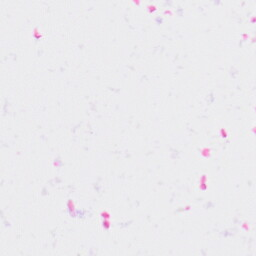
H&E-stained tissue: Kidney